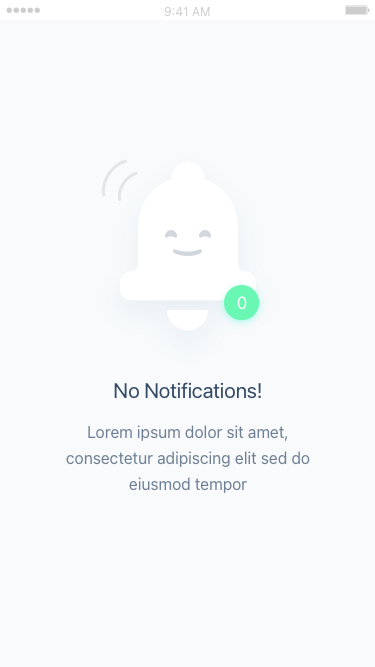
Text in this UI design:
Lorem ipsum dolor sit amet, consectetur adipiscing elit sed do eiusmod tempor
No Notifications!
0